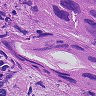
Metastatic tissue present: yes